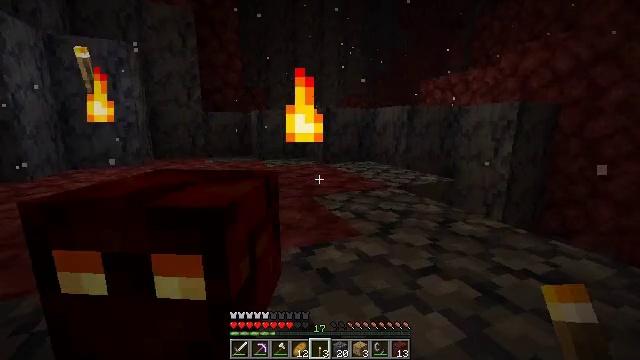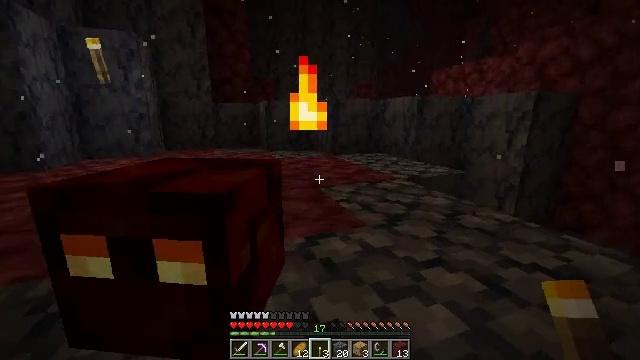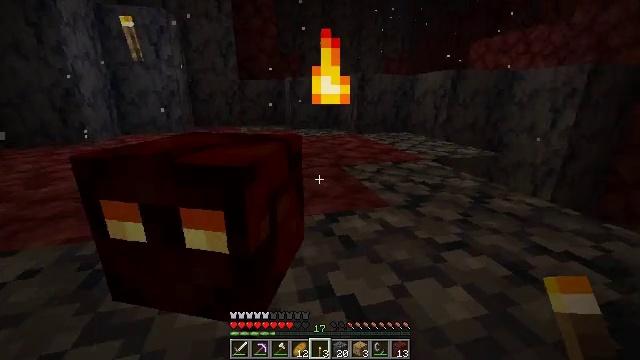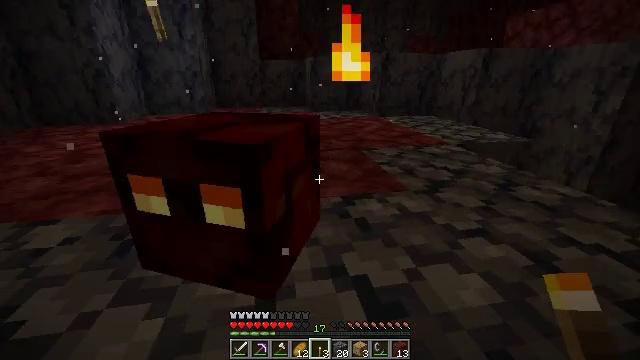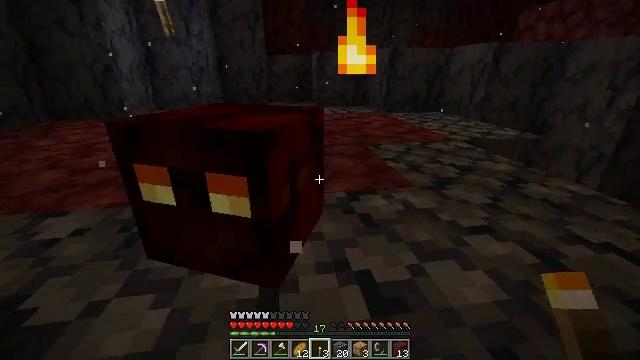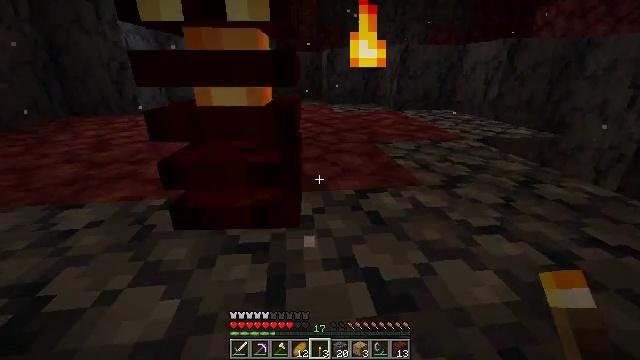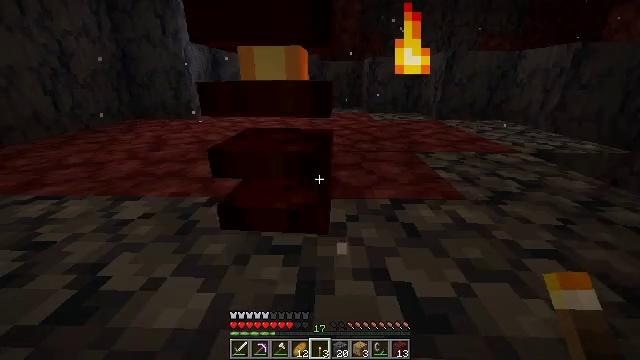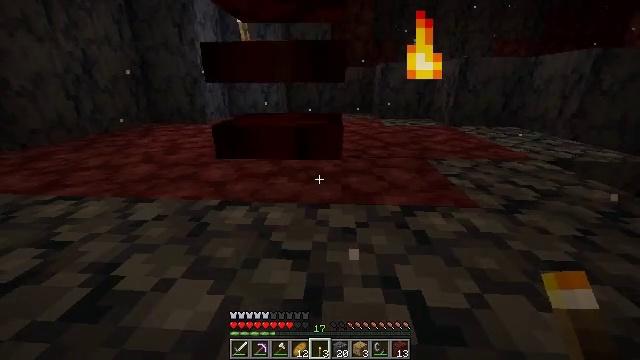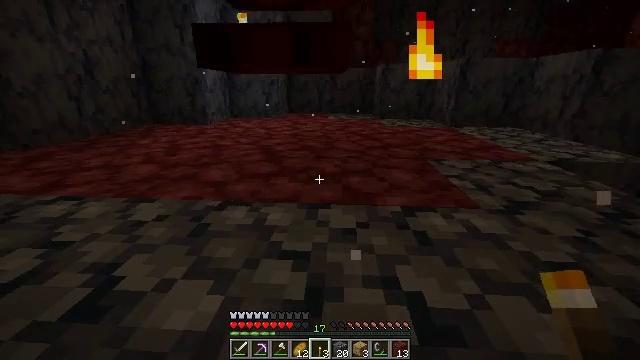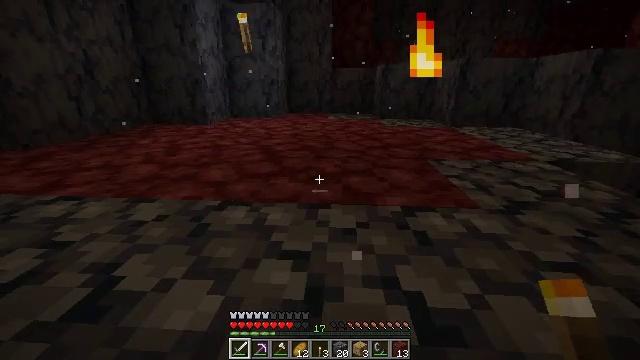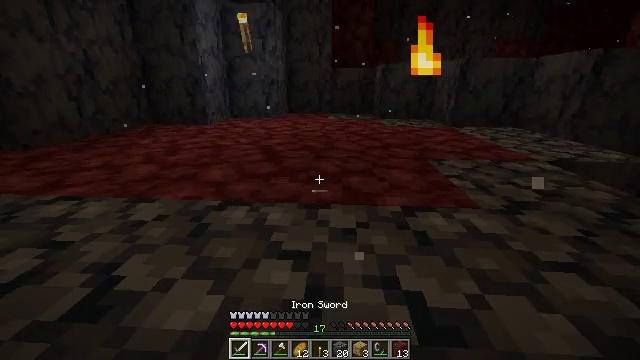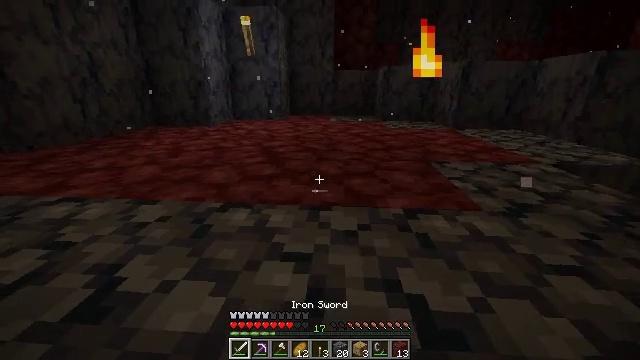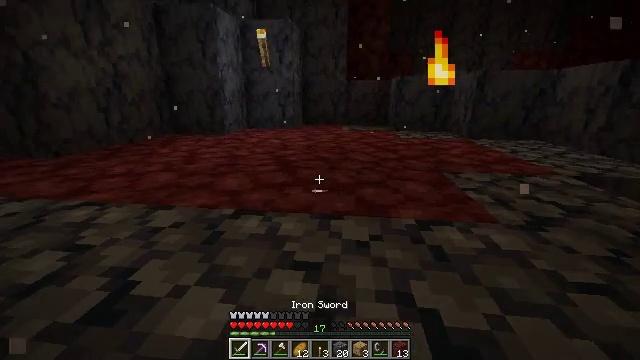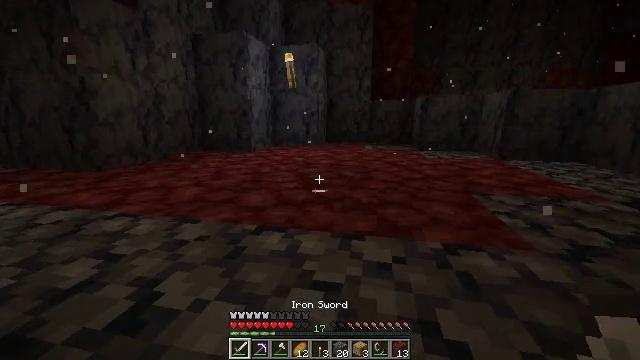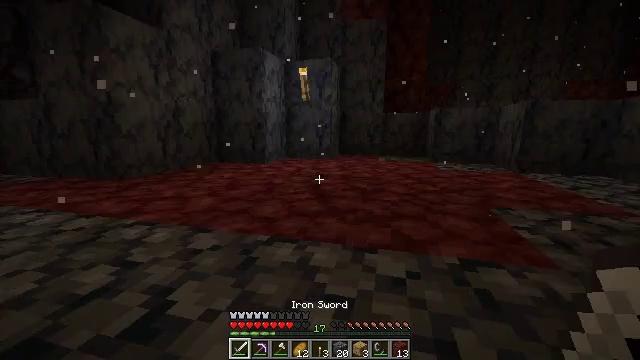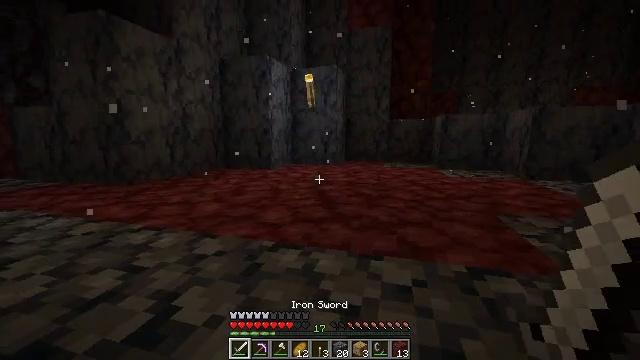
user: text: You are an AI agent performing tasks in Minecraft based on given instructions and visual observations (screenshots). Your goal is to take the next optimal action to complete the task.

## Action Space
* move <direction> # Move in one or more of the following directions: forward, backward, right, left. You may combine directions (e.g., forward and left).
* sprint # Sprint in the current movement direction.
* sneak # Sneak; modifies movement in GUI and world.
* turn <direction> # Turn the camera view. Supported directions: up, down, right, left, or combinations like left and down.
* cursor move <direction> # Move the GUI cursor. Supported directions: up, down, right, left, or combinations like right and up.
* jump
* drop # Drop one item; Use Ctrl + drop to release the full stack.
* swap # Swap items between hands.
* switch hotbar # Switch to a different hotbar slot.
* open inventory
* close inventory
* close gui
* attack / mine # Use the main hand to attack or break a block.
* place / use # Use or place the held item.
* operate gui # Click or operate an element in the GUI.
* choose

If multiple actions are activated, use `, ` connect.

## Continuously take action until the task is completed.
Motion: motion action
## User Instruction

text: Fight hostile mobs.
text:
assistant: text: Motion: turn left and down
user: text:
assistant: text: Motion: turn left and down
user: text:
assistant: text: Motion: turn left and down
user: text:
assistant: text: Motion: turn left
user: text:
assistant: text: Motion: turn left
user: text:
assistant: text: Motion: turn left and up
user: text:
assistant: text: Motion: turn left and up
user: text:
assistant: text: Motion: no_op
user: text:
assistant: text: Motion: switch to hotbar 1
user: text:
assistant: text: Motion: switch to hotbar 1
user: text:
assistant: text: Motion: switch to hotbar 1
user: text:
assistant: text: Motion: turn left and up, switch to hotbar 1
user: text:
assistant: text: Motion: turn left and up
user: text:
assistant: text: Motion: turn left and up
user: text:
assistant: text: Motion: turn left and up
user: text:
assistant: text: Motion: turn up
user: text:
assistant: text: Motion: turn left and up
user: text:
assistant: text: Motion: turn left and up
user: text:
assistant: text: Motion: turn left and up
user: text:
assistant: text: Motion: turn left and up
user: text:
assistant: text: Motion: turn up
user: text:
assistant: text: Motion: turn up
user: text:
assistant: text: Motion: no_op
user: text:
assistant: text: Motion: no_op
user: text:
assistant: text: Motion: turn down
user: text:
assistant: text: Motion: turn down
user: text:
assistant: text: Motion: turn left and down
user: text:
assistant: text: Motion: turn left and down
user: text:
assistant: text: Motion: turn left and down
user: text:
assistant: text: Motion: turn left